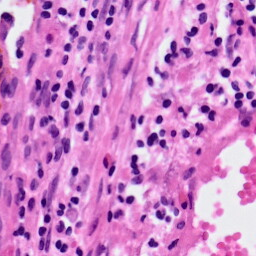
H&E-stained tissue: Lung